Field crop: maize
Growth stage: 2
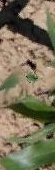
Species: maize